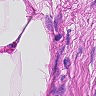
Metastatic tissue present: no